Question: I am somewhat new to Actionscript 3. I am building a svg export / import in flash and need to make the preview behave the same as svg. In flash, if a path overlaps, it is removed. How do I make it fill the entire area?
The paths are created with this:
'''
object.graphics.moveTo(xpos[i], ypos[i]);
object.graphics.lineTo(px, py);
'''
The result is
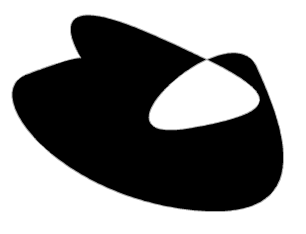
Answer: This is caused by graphics path winding.

<URL>
<URL>
In Flash, the default winding rule is even odd.
For graphics produced using 'drawPath', add 'GraphicsPathWinding.NON_ZERO' winding to your drawPath:
'''
import flash.display.GraphicsPathWinding;
graphics.drawPath(new <int>[], new <Number>[], GraphicsPathWinding.NON_ZERO);
'''
For graphics drawn using convenience methods such as 'lineTo()', 'drawCircle()', or 'drawRect()', you could 'beginFill()' and 'endFill()' per shape drawn, as in:

'''
var g:Graphics = graphics;
g.beginFill(0x123456)
g.drawRect(100, 100, 50, 50);
g.endFill();
g.beginFill(0x123456)
g.drawRect(125, 125, 50, 50);
g.endFill();
'''
Instead of:

'''
var g:Graphics = graphics;
g.beginFill(0x123456)
g.drawRect(100, 100, 50, 50);
g.drawRect(125, 125, 50, 50);
g.endFill();
'''